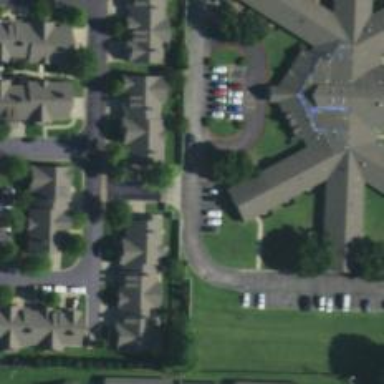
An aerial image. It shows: Living street.